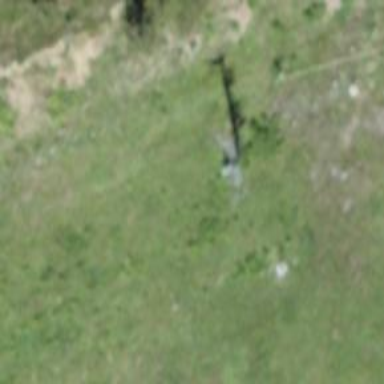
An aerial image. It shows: Pylon for aerialway.